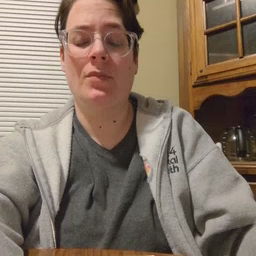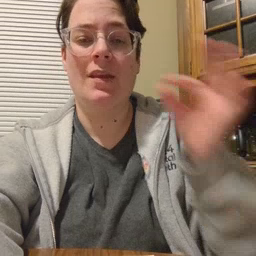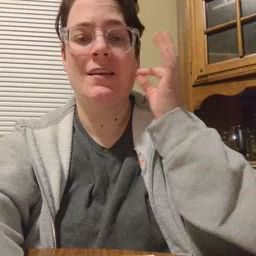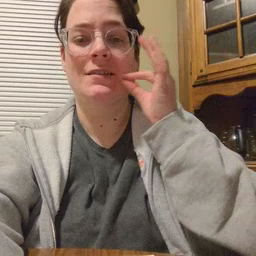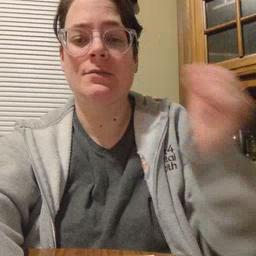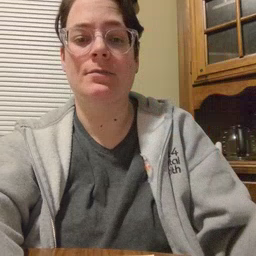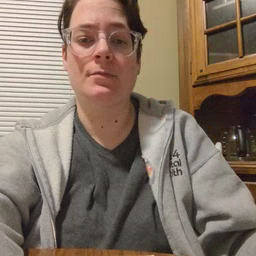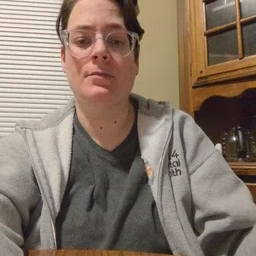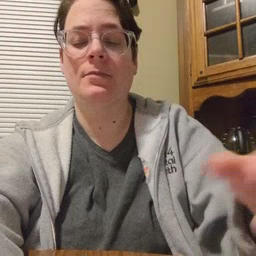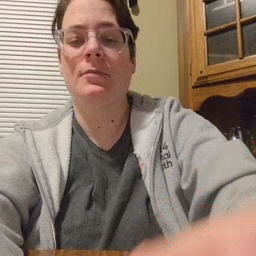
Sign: cat